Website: walmart
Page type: payment
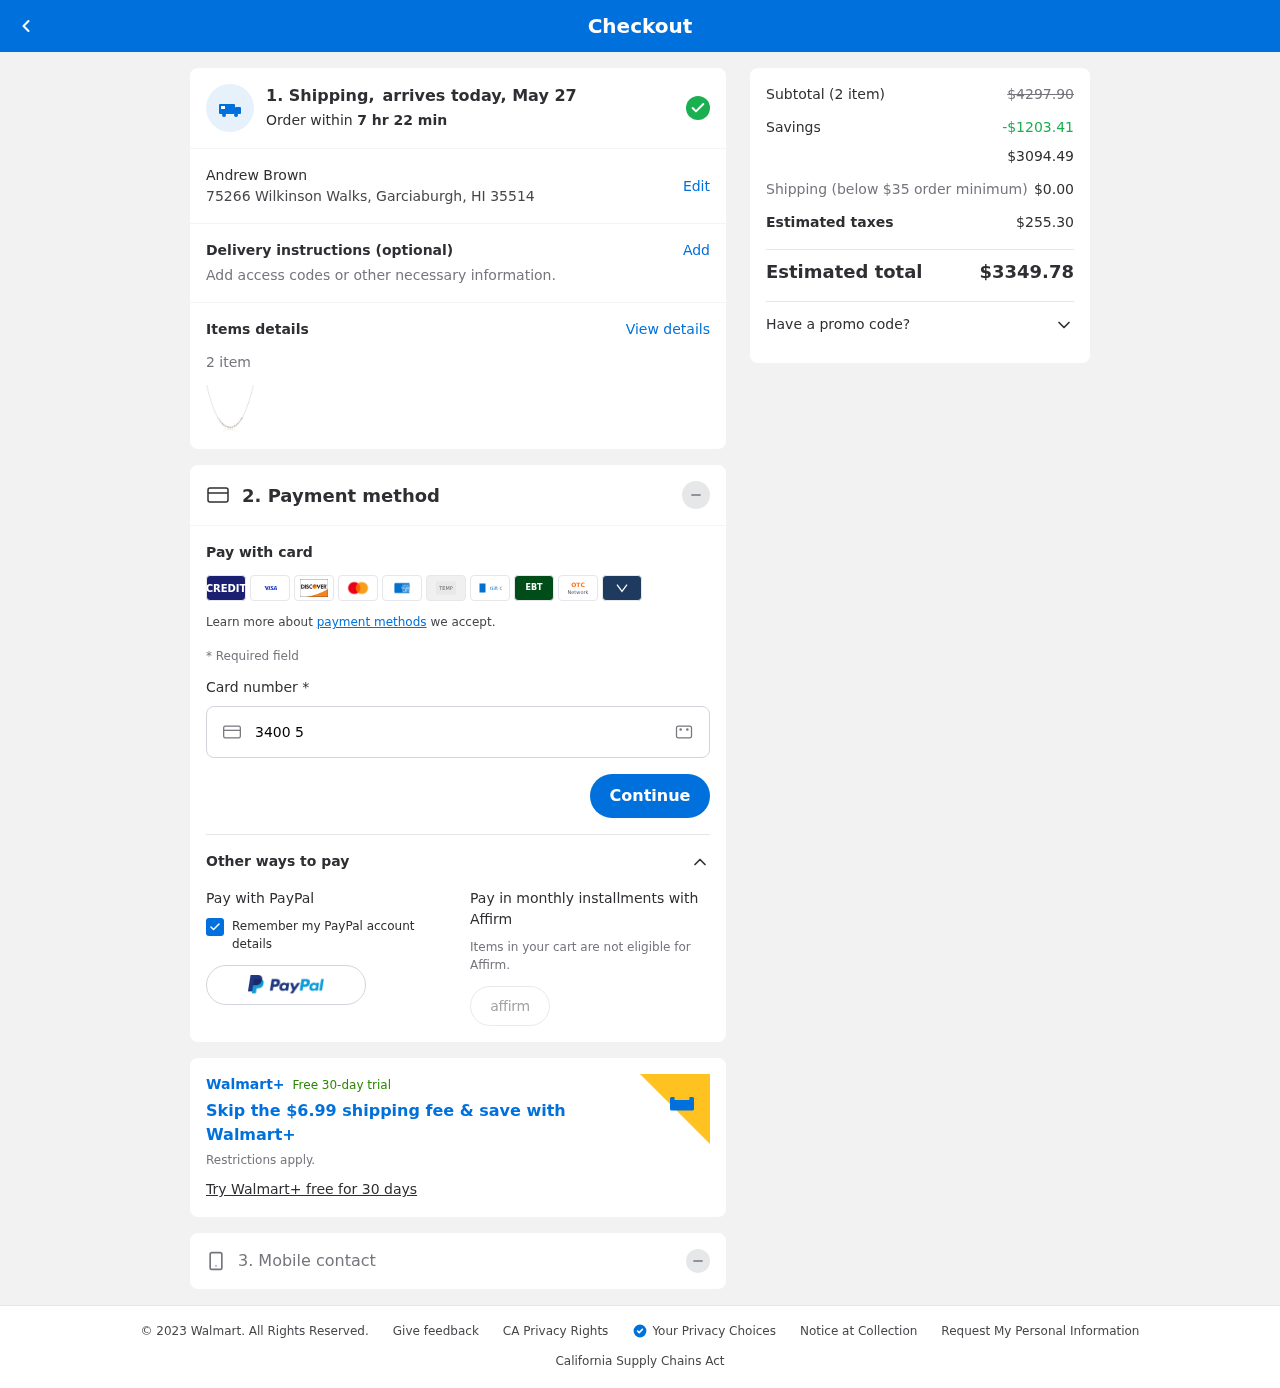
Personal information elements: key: PII_FULLNAME
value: Andrew Brown
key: PII_STREET
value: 75266 Wilkinson Walks
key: PII_CITY_STATE_ZIP
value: Garciaburgh, HI 35514
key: PII_CARD_NUMBER
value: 3400 5746 7188 412
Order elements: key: ORDER_DELIVERY_DATE
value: May 27
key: ORDER_NUM_ITEMS
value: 2
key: ORDER_SUBTOTAL_BEFORE_SAVINGS
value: $4297.90
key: ORDER_SAVINGS
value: -$1203.41
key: ORDER_SUBTOTAL
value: $3094.49
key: ORDER_SHIPPING_COST
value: $0.00
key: ORDER_TAX
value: $255.30
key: ORDER_TOTAL
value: $3349.78